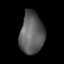
Tissue: lung
Cell type: Epithelial cells
Senescence score: 0.2022
Nuclear area (px): 981
Mean DAPI intensity: 94.317